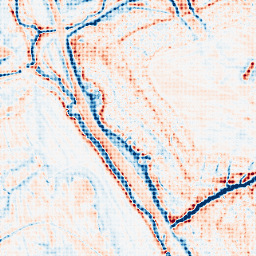
Category: edge_preserving
Decomposition family: anisotropic_diffusion
Decomposition parameters: iterations: 50
kappa: 10
gamma: 0.1
Upsampling method: sinc_blackman
Upsampling parameters: scale: 4
kernel_size: 4
Upsampling scale: 4